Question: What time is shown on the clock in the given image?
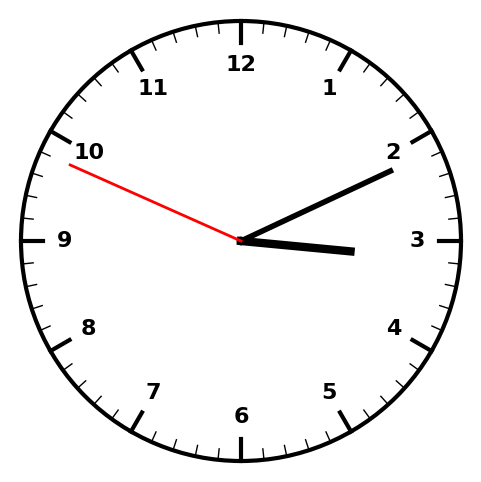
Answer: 03:10:49